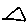
Label: triangle